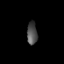
Tissue: prostate
Cell type: Epithelial cells
Senescence score: 0.1414
Nuclear area (px): 226
Mean DAPI intensity: 79.199